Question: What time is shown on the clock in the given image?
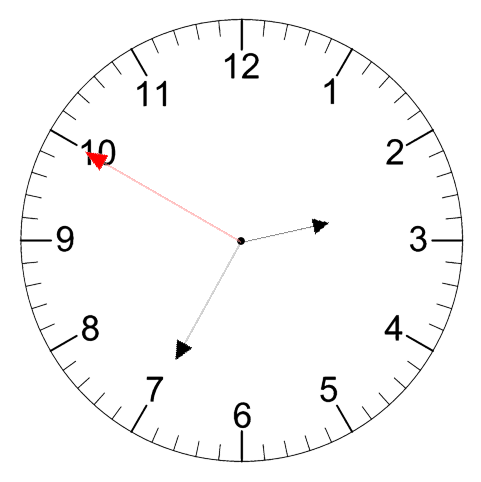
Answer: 02:34:50